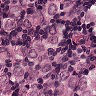
Metastatic tissue present: yes